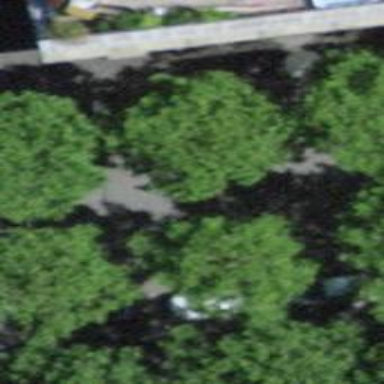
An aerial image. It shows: Avenue lined with broadleaved trees.